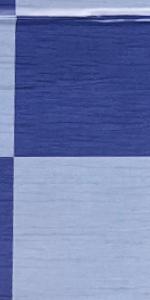
Label: Empty